Aerial crown-view tile of a tropical tree (Barro Colorado Island, Panama), acquired 20250818:
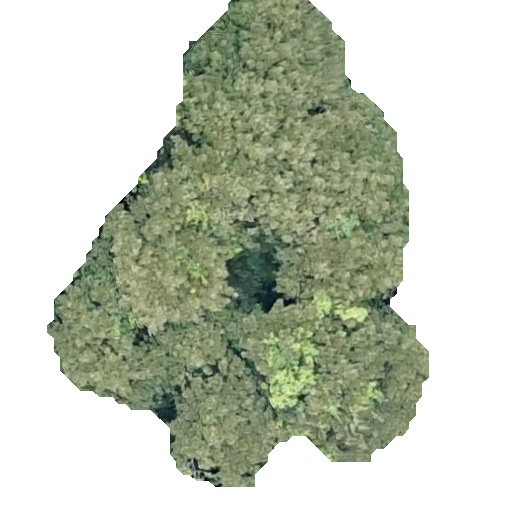
Species: Sloanea terniflora
GBIF accepted scientific name: Sloanea terniflora
Crown area: 172.971 m²